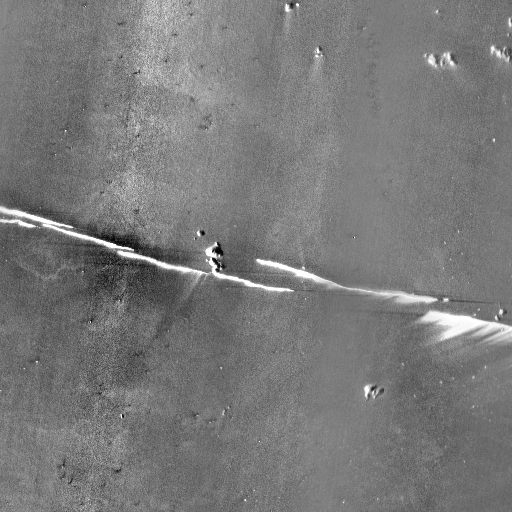
Crater classes present: Background